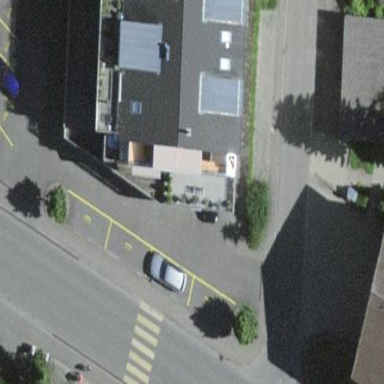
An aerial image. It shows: Pedestrian path with asphalt surface.